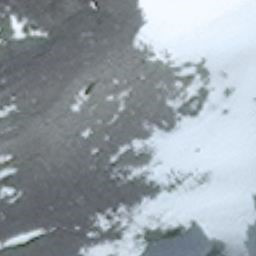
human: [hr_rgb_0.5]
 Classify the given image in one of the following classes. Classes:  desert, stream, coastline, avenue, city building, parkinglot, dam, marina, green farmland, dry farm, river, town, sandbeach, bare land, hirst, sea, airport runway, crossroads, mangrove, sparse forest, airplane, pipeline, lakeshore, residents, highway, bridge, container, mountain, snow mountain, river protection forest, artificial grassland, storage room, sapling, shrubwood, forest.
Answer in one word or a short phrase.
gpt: snow mountain